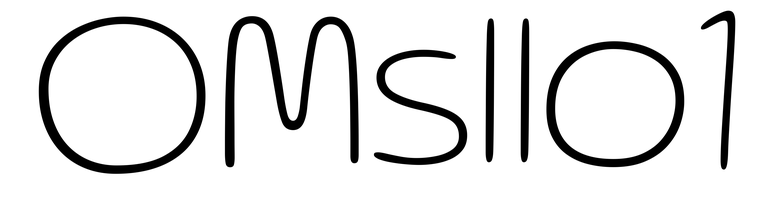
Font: Gluten_Thin